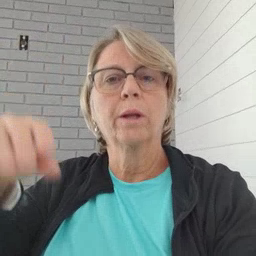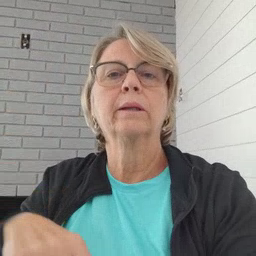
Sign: cowboy